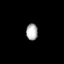
Tissue: lung
Cell type: Fibroblasts
Senescence score: 0.6356
Nuclear area (px): 188
Mean DAPI intensity: 174.16